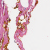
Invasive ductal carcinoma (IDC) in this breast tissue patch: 0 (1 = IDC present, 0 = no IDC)